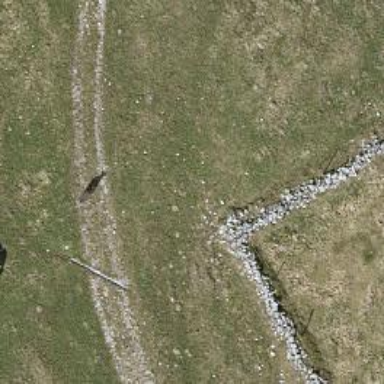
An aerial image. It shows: Wall made of dry stone.